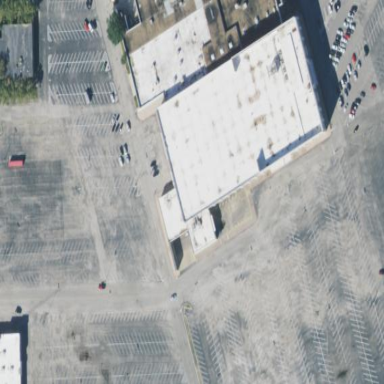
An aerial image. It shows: Department store building.